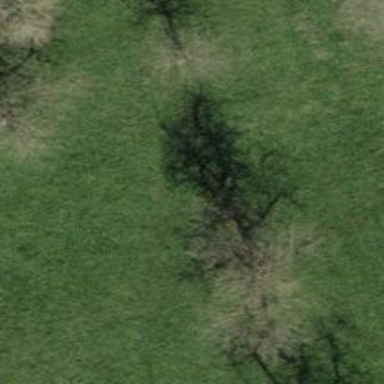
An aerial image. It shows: Single tag "natural: tree."